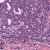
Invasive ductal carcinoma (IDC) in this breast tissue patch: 1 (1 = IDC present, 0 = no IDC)